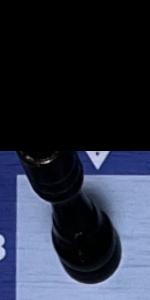
Label: Rook_Black